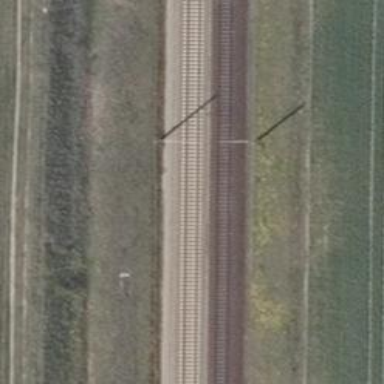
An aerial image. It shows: Milestone along the railway with catenary mast.